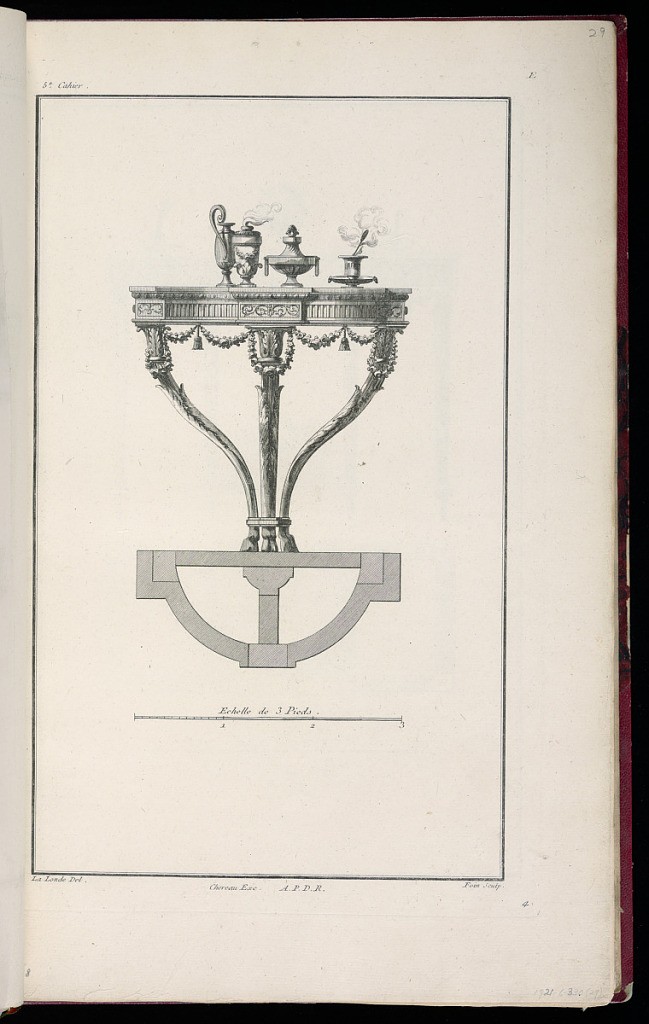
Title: Console Table Design
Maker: Richard de Lalonde, French, active 1780–96
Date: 1785-1788
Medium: Etching on off-white laid paper
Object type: Print
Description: Elevation of three-legged hemicycle console table set with a tall vase with a curved handle, a large, covered jar with acanthus leaf ornamentation, a wide covered bowl, and an incense burner on a plate. The legs have a foliate pattern that is capped with a leaf motif. The half-circle tabletop is ornamented with rinceaux patterns, swags and an architectural entablature motif. The plan view of the table is indicated directly under the elevation. Below the plan is a scale bar of three French feet ("Echelle de 3 Pieds"). The plate is signed and numbered.